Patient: sex F, age 69
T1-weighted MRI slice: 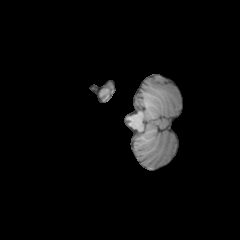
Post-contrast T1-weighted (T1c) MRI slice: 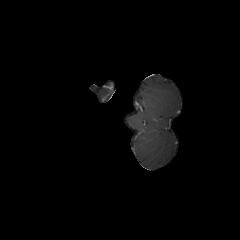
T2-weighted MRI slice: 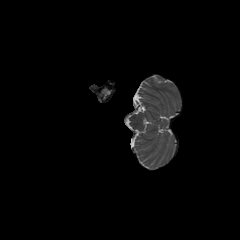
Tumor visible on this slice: yes
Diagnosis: Astrocytoma, IDH-wildtype
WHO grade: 2